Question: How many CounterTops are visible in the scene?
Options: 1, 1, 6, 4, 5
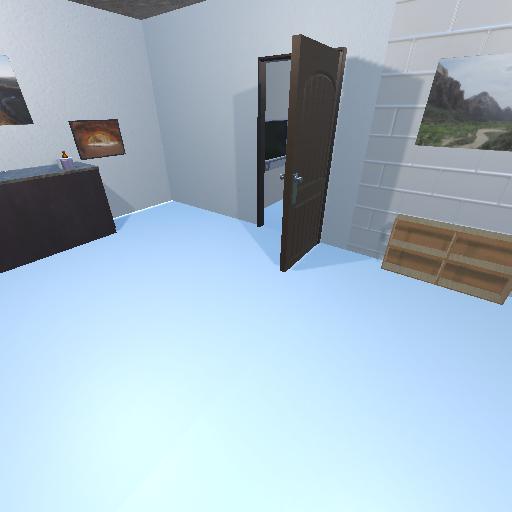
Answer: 1